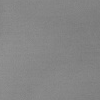
Atmospheric dust classification: dusty